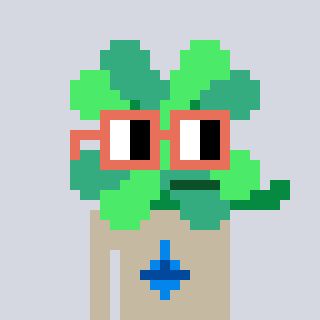
a pixel art character with square orange glasses, a clover-shaped head and a bege-colored body on a cool background